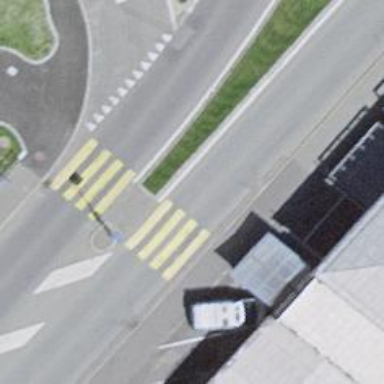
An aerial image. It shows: Uncontrolled crossing on the road.